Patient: sex F, age 59
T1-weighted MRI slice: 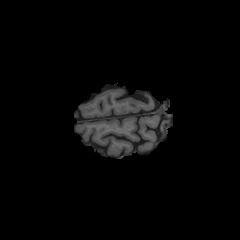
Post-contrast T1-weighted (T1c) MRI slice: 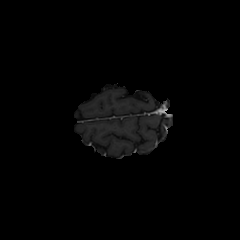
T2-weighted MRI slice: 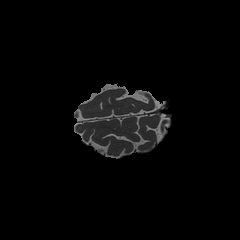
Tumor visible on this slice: no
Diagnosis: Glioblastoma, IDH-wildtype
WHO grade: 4